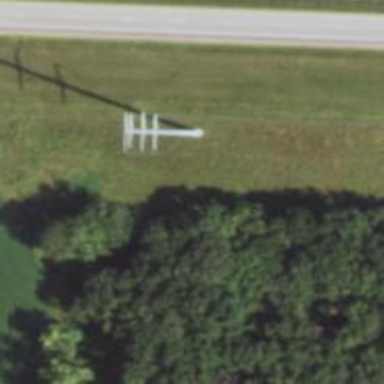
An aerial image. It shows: Power tower.